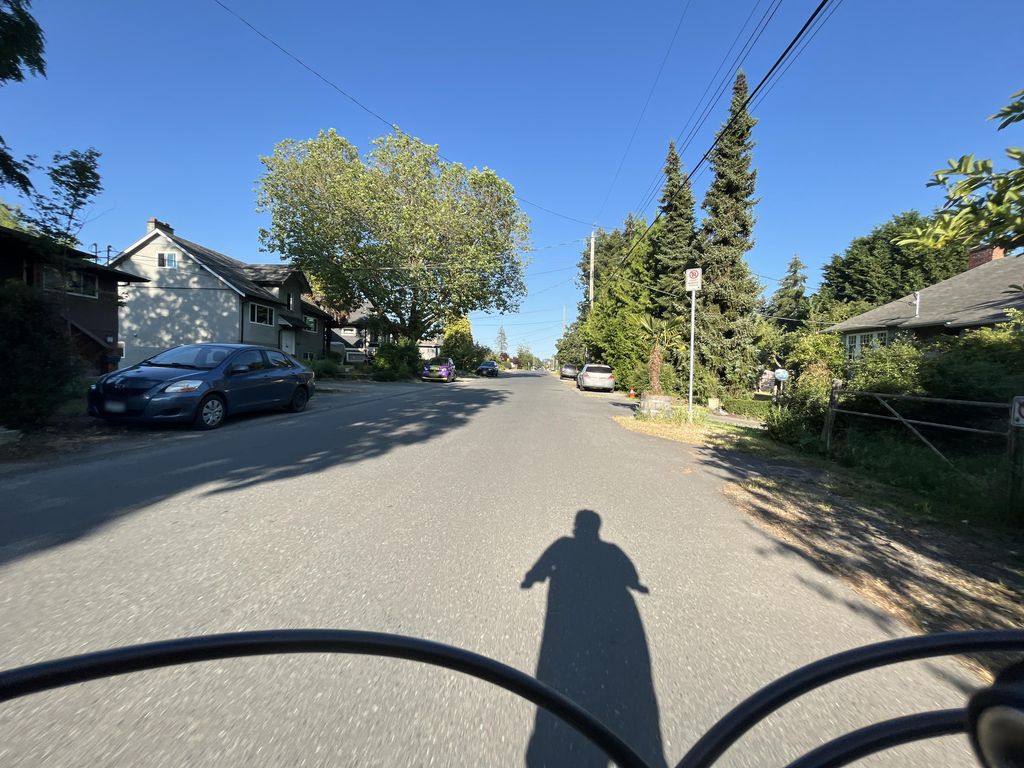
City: victoria